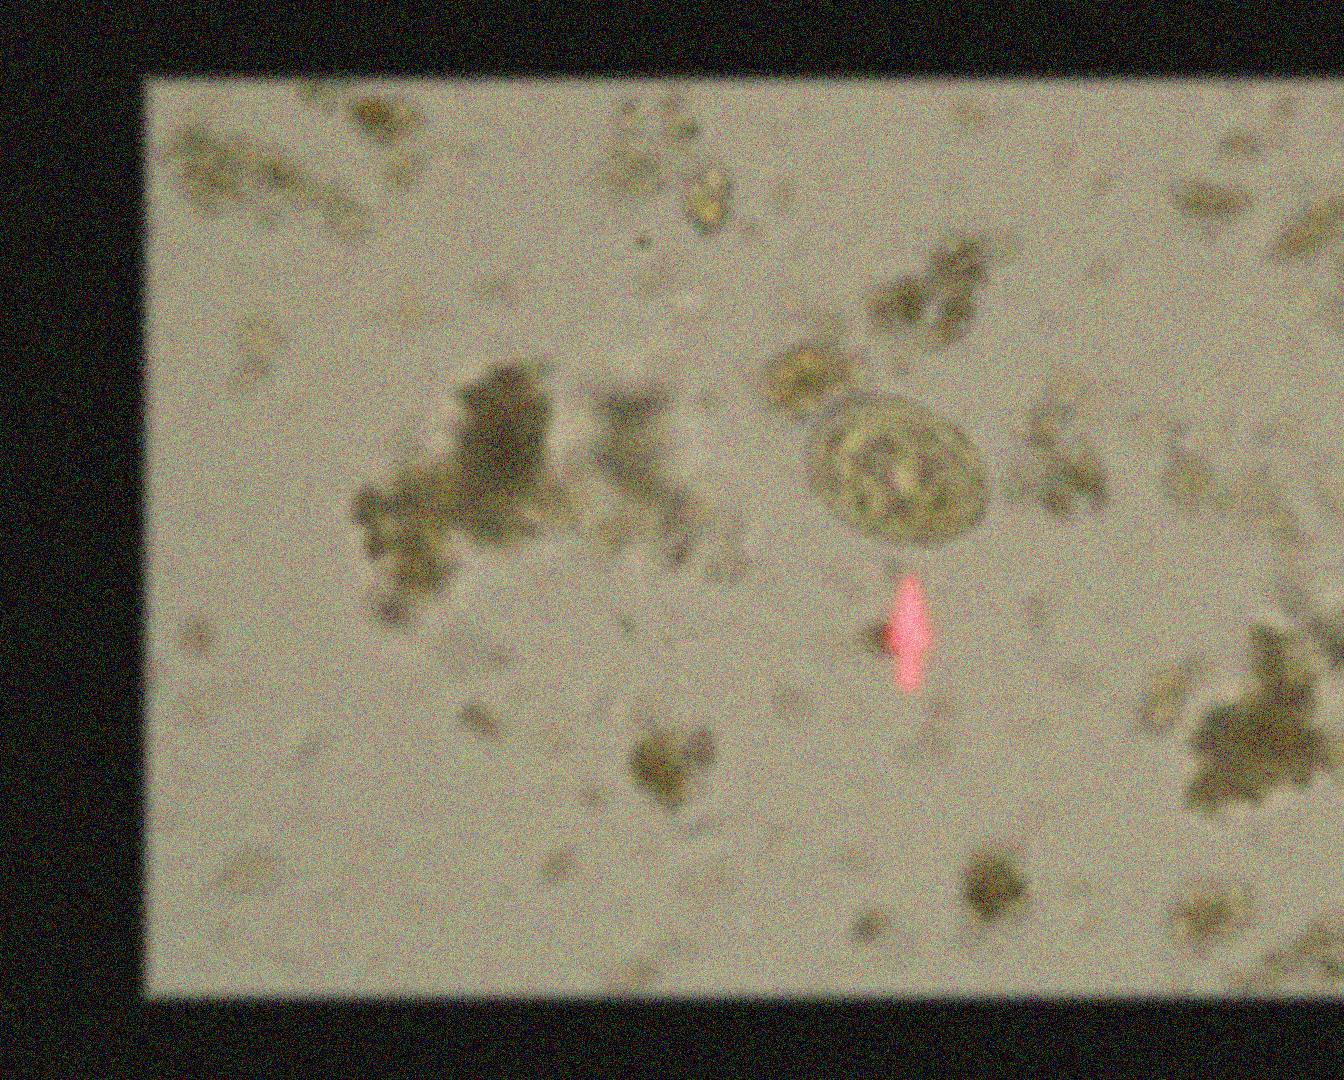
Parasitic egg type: Ascaris lumbricoides